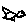
Label: bird